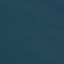
Land use / land cover: SeaLake